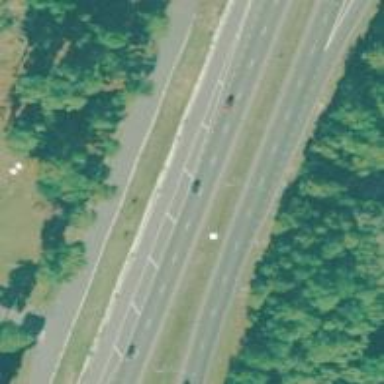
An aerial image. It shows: Motorway junction.